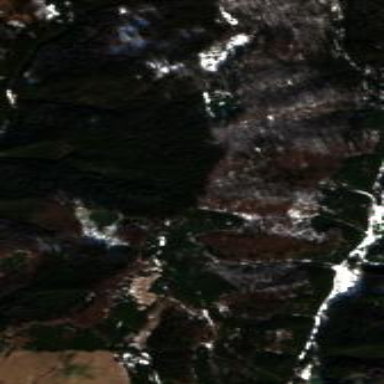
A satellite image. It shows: Deciduous forest area.